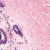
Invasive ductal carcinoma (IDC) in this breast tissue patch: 0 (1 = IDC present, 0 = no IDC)